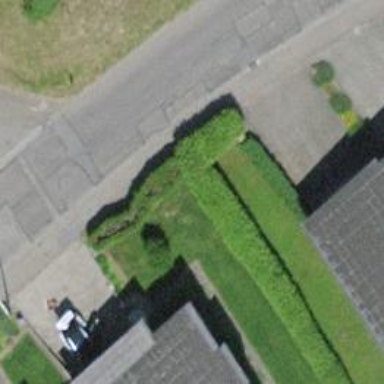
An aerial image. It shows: Hedge barrier.